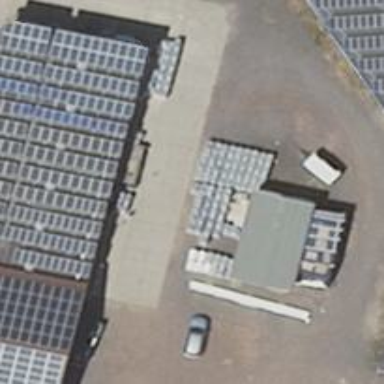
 consisting of solar photovoltaic panels."